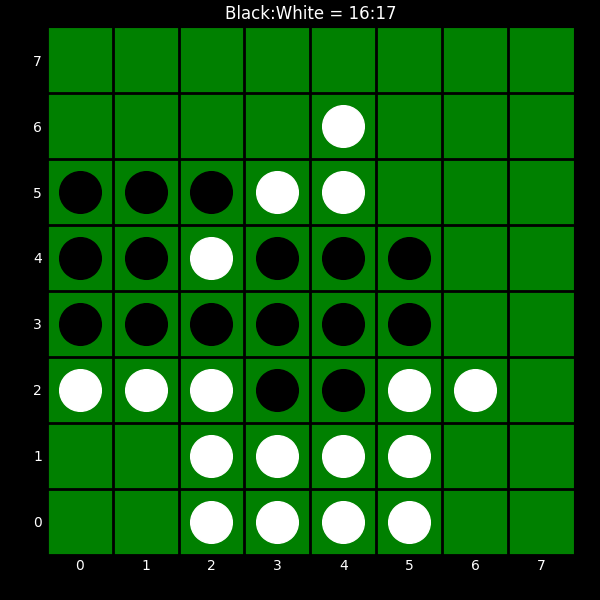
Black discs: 16
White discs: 17